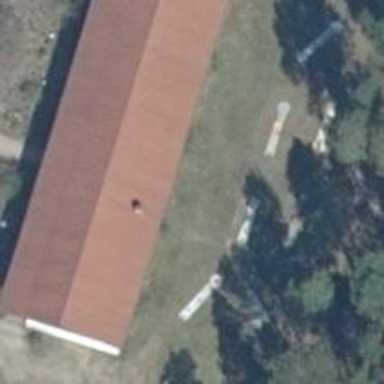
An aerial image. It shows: Gabled building with roof made of roof tiles.